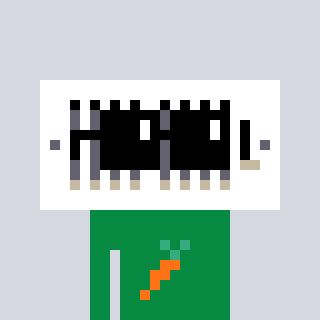
a pixel art character with square black sunglasses, a vent-shaped head and a green-colored body on a cool background